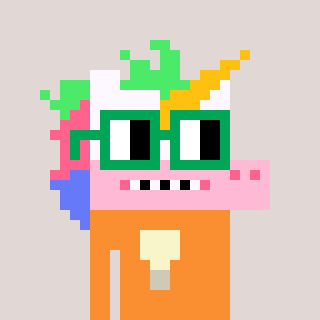
a pixel art character with square green glasses, a unicorn-shaped head and a orange-colored body on a warm background